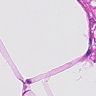
Metastatic tissue present: no